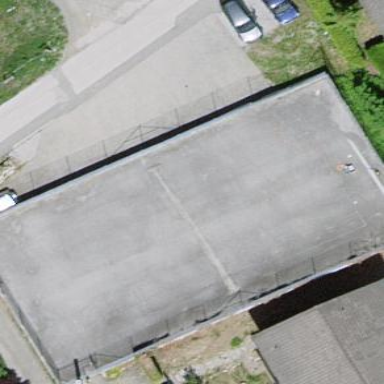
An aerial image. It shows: Asphalt tennis court on pitch.